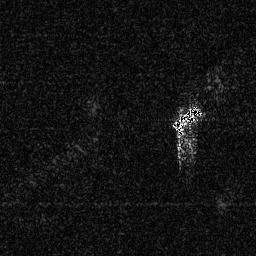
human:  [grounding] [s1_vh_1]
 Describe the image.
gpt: In the satellite image, there is  <ref>1 medium ship </ref> <box>[[66, 40, 77, 50, 0]]</box> located at right.